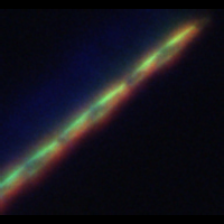
Taxon: Psuedo-nitzschia
Group: Diatoms